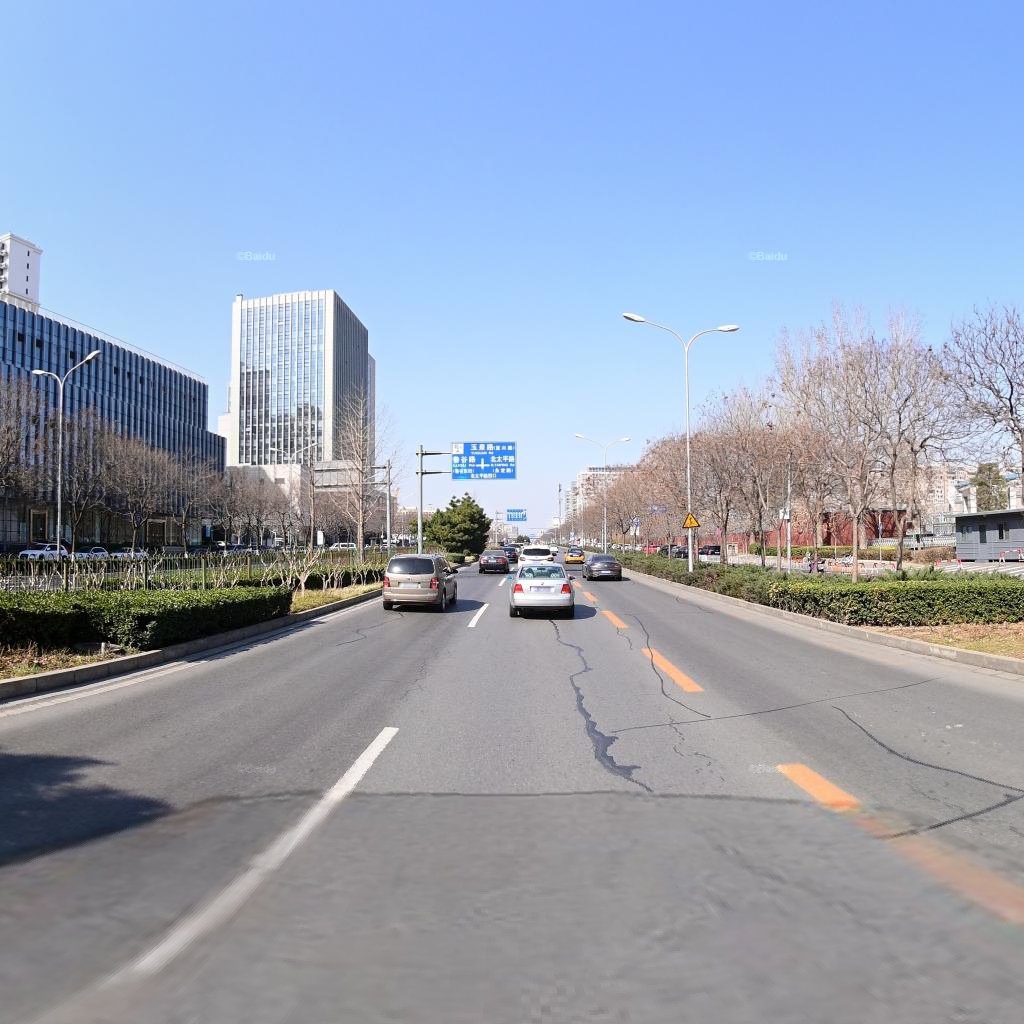
Region: Haidian
Road damage annotations: longitudinal patch, longitudinal crack, longitudinal patch, transverse patch, longitudinal patch, longitudinal patch, longitudinal patch, transverse patch, longitudinal patch, longitudinal crack